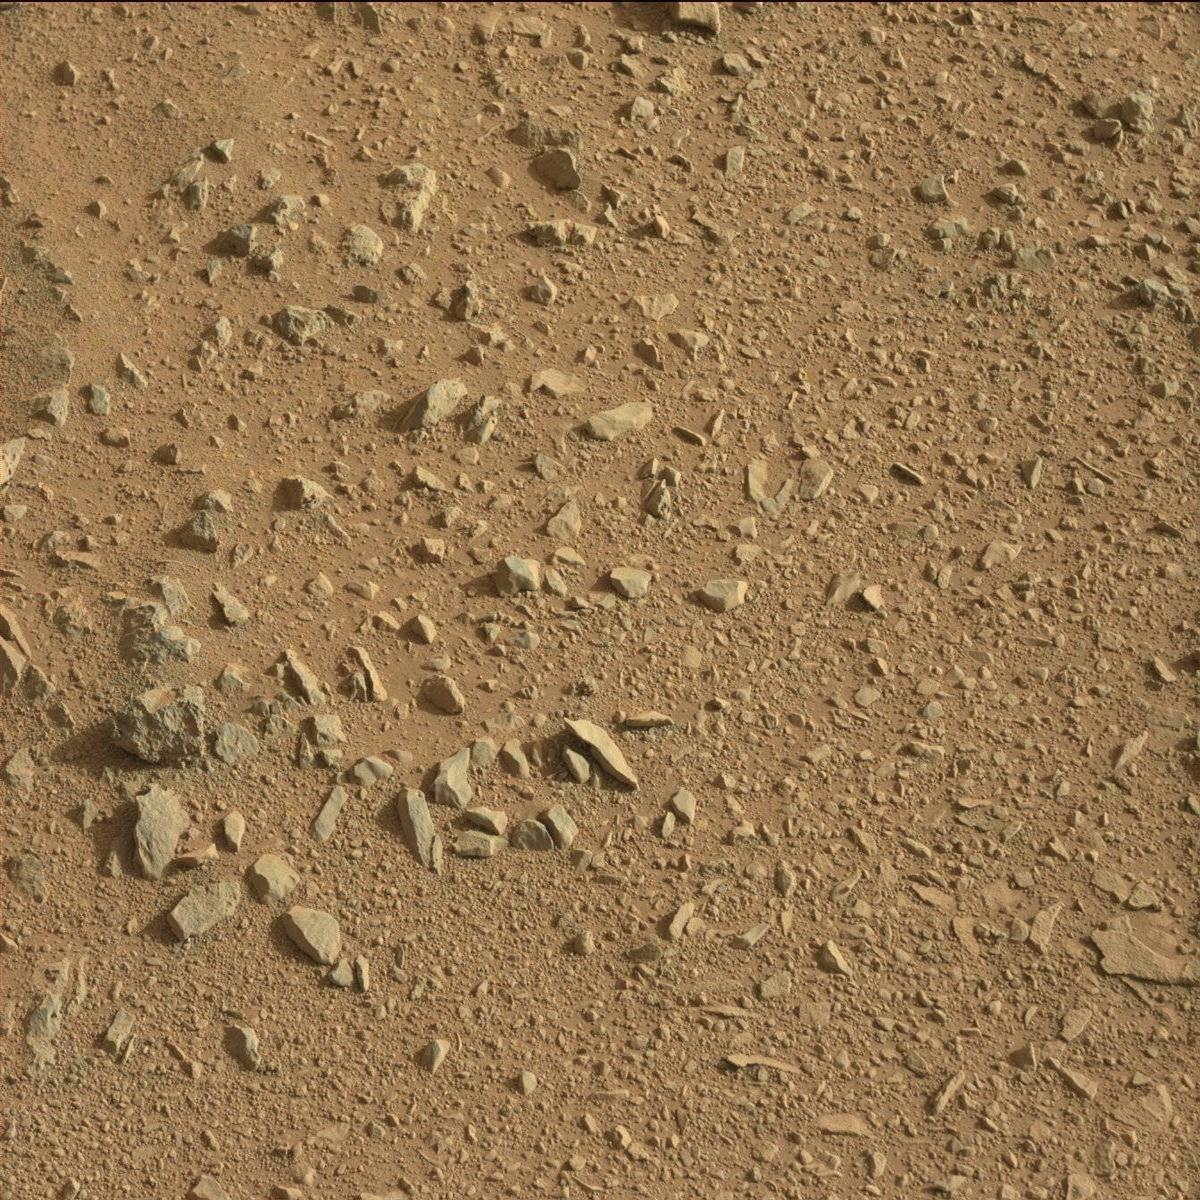
Terrain classes present: Bedrock, Rock, Sand / Soil